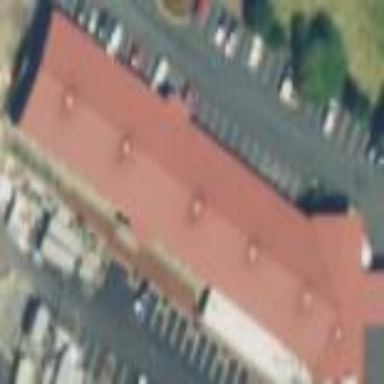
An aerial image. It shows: Hotel building.